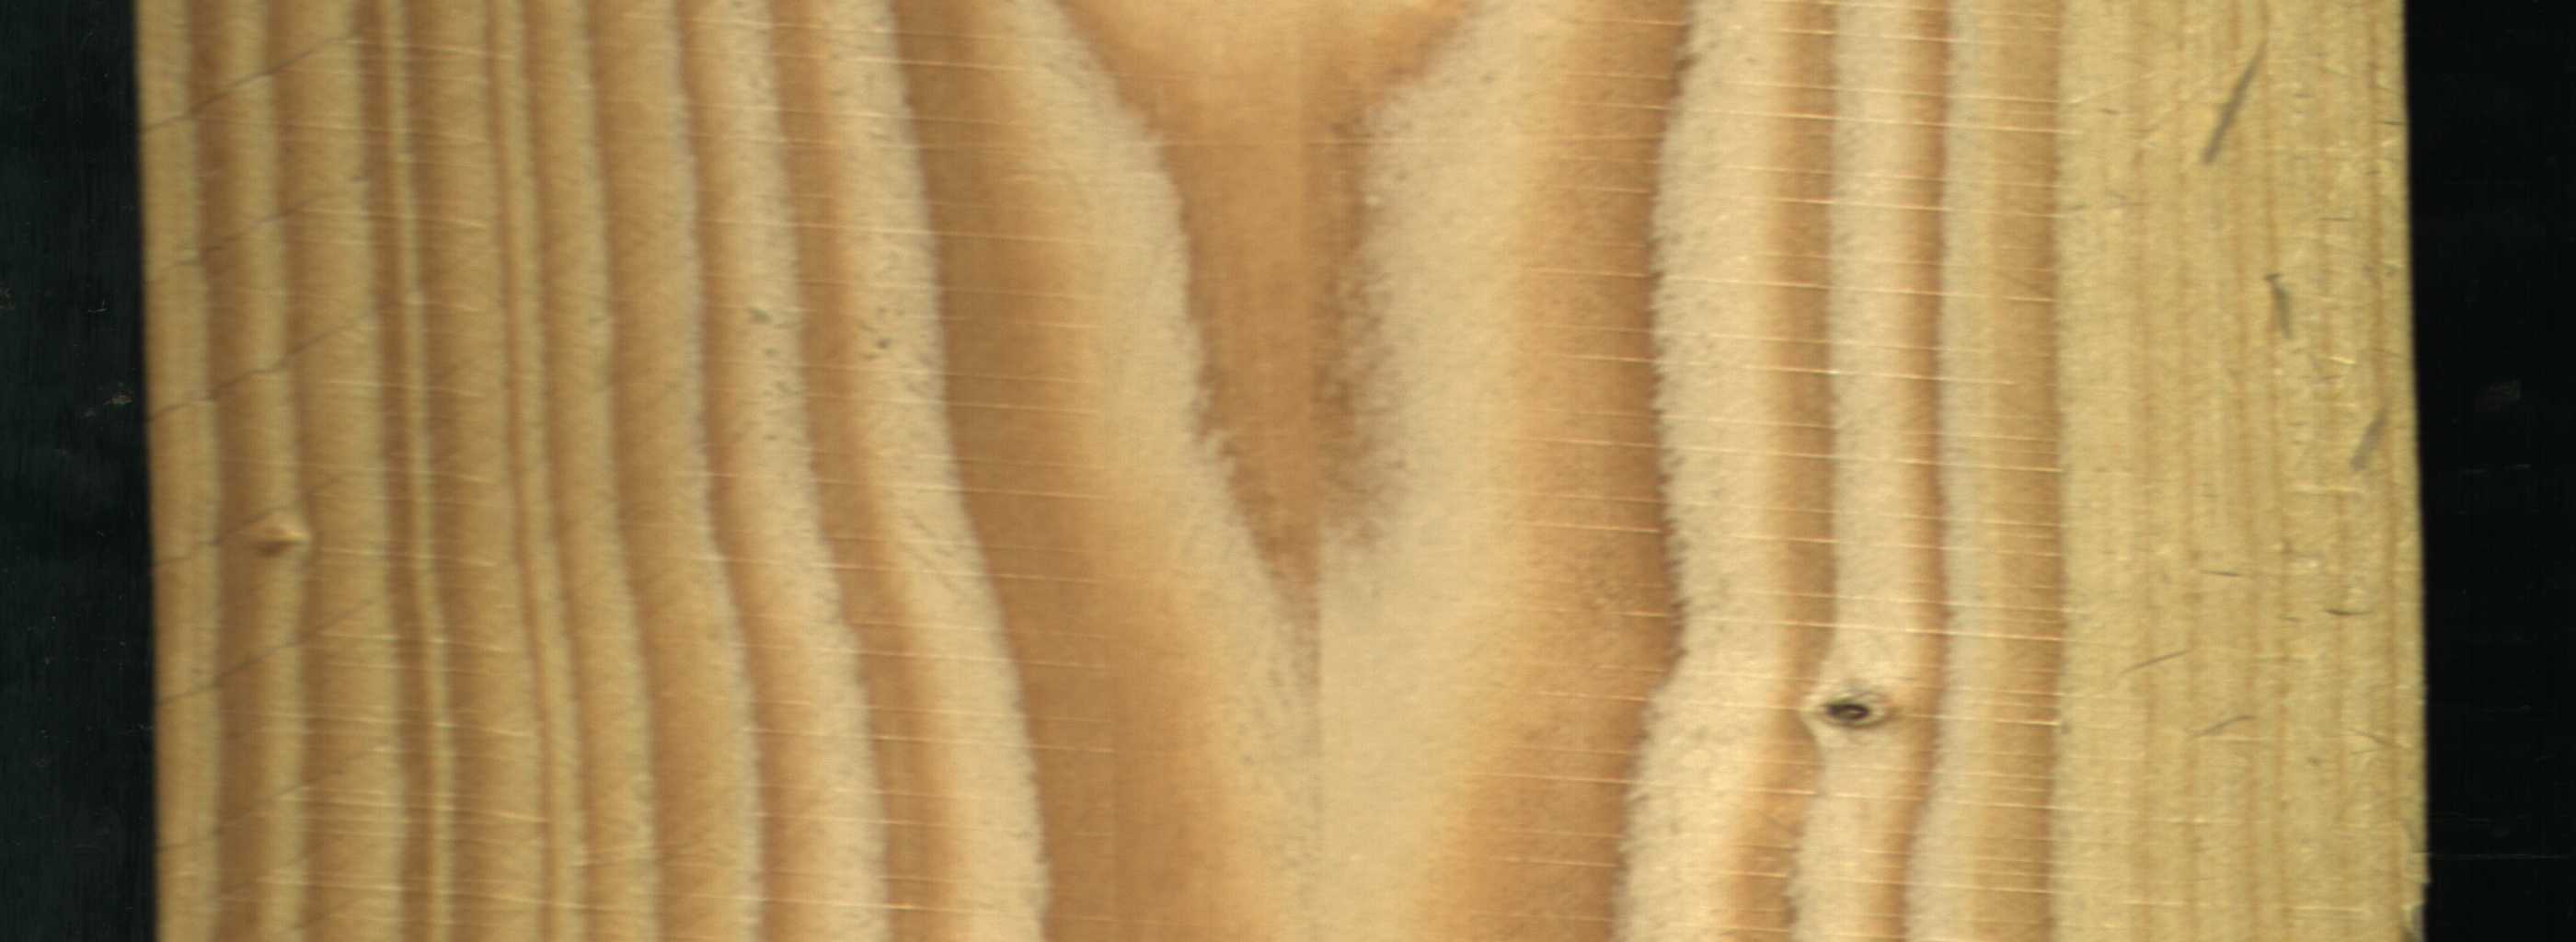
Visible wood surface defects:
Live_Knot